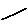
Label: line